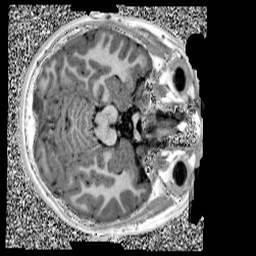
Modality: UNIT1
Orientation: axial
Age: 11
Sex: female
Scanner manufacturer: siemens
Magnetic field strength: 3 T
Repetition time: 4 s
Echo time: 0.00299 s